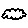
Label: cloud